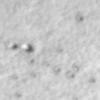
Label: no_change